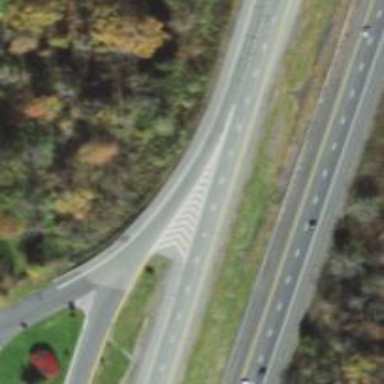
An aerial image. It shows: Asphalt motorway link.